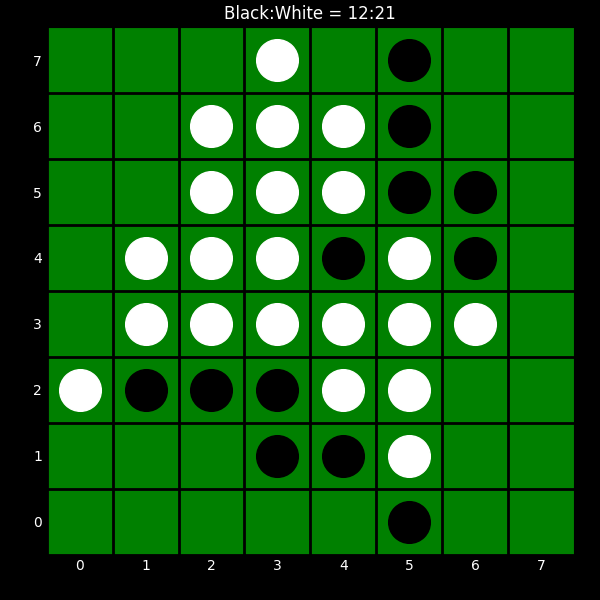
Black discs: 12
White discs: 21